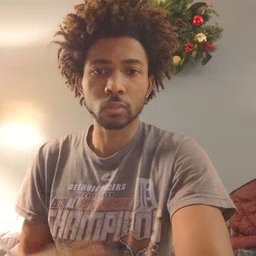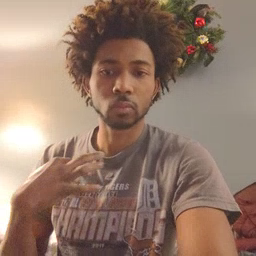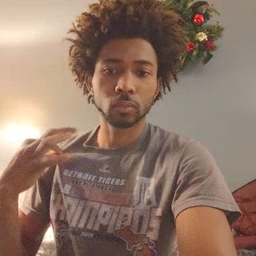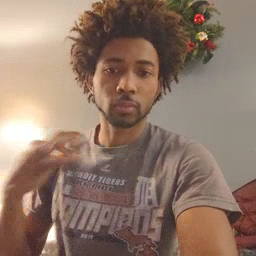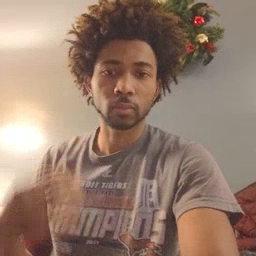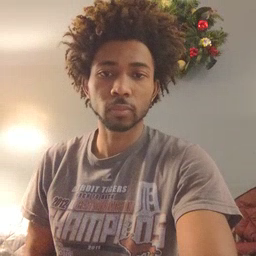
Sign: shirt